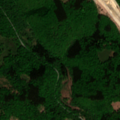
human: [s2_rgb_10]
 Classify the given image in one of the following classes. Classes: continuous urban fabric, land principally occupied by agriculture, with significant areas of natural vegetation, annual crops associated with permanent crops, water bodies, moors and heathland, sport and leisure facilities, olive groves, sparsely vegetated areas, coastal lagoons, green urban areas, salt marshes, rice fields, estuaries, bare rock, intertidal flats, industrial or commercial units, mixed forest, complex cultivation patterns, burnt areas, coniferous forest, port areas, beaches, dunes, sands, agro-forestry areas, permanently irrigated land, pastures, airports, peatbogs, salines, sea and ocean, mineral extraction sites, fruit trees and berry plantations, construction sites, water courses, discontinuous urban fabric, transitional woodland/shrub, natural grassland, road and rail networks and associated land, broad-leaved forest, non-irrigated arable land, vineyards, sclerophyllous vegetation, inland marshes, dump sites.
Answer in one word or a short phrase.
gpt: broad-leaved forest, mixed forest